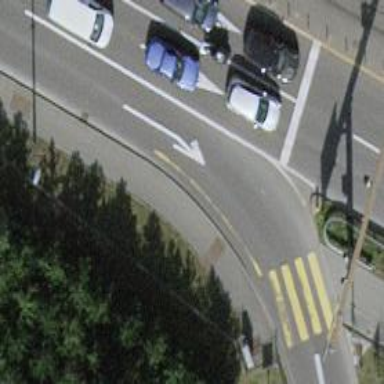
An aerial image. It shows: Asphalt sidewalk along the footway.